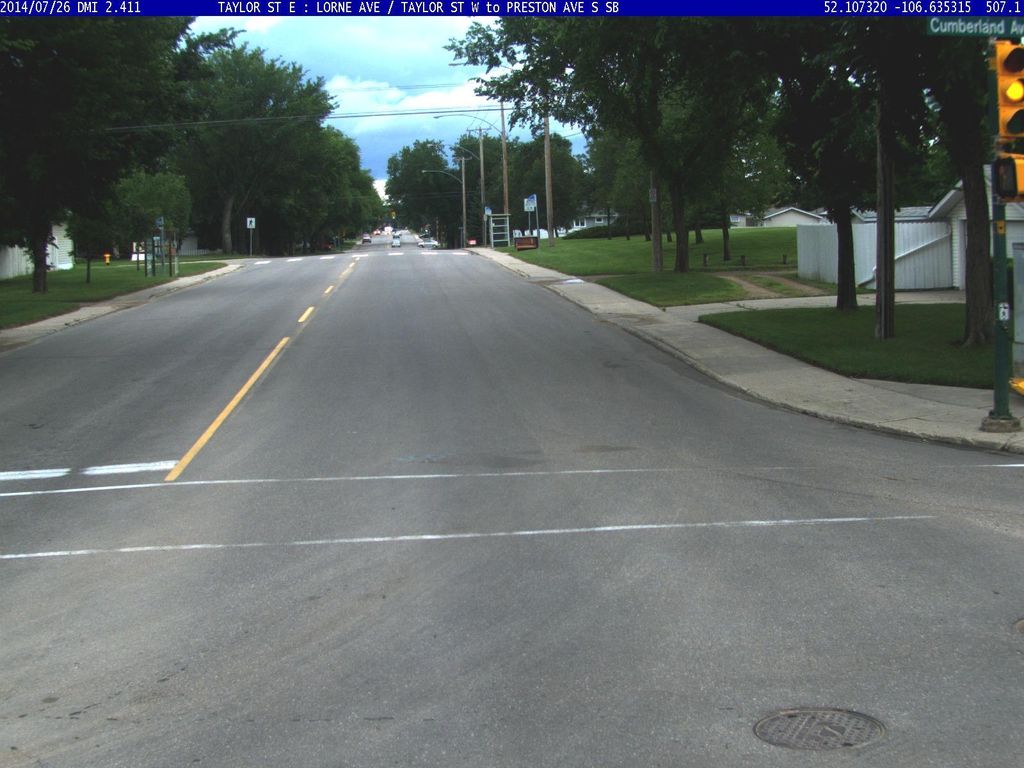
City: saskatoon